Question: I have created following simple program just to observe the object and memory information when I create list of String in java.
import java.util.ArrayList;
import java.util.List;
'''
public class Main {
public static void main(String[] args) {
List<String> strObj = new ArrayList<String>();
for (int i = 0; i < 1000; i++) {
strObj.add("abc");
}
}
}
'''
But jProfiler shows me following information in Live Memory -> All Object view which I am not able to understand.
How so many char[] instance are created? I have created only 1000 String object, how around 9000 were created?
Kindly help me out interpreting this profiler information.

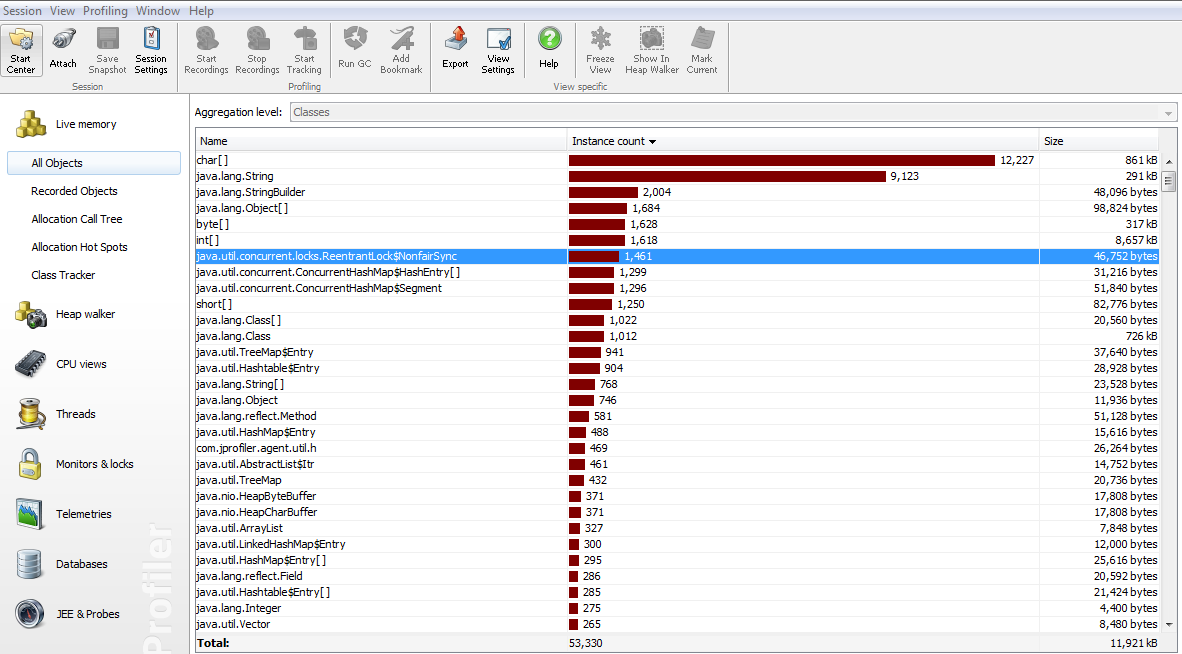
Answer: The dynamic memory views cannot answer this question. You have to go to the heap walker and select all 'char[]' instances. Then look at the "Cumulated incoming references" view to analyze how the instances are referenced.
You can also switch on allocation recording at startup with an appropriate recording profile, then you can see where they were allocated.